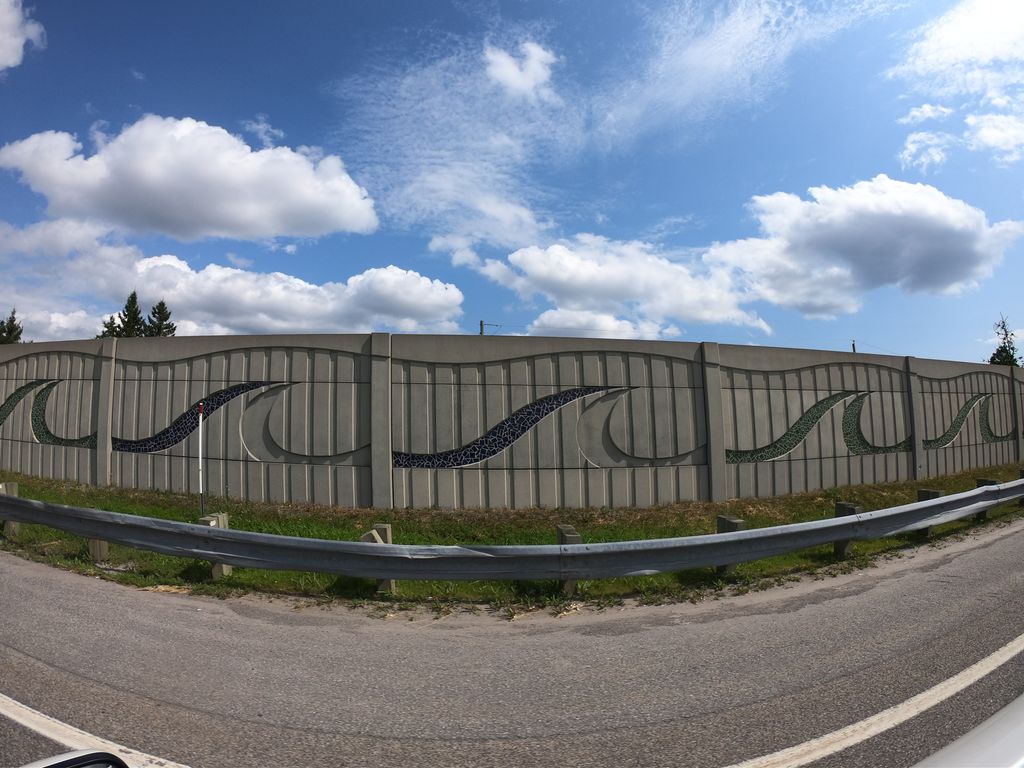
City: ottawa-gatineau